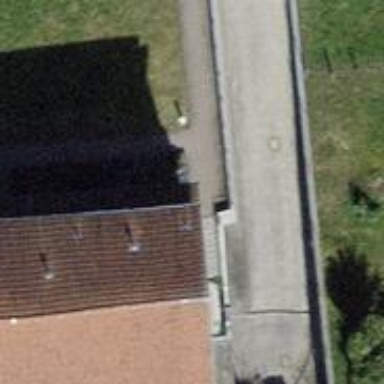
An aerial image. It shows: Path made of paving stones.